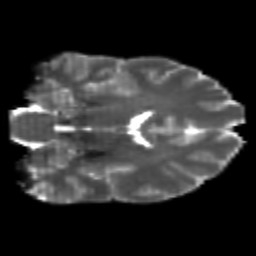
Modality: T2w
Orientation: coronal
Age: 20
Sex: male
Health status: healthy
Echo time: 0.074 s